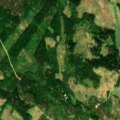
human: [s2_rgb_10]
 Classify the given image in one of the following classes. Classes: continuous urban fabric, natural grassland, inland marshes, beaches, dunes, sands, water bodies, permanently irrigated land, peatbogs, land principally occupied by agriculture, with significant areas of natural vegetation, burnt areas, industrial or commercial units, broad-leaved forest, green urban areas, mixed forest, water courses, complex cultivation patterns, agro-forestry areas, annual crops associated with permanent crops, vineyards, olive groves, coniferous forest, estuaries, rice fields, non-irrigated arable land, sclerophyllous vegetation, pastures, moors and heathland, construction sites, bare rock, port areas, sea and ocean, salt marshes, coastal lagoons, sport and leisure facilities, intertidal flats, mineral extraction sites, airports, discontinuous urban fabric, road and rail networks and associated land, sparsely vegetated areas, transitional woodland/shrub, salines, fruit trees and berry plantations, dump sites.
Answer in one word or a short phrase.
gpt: land principally occupied by agriculture, with significant areas of natural vegetation, mixed forest, transitional woodland/shrub